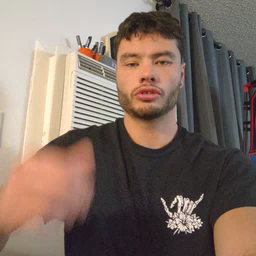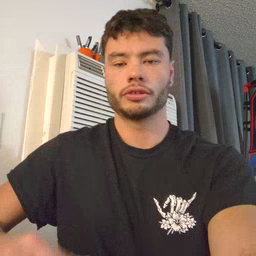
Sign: sleep